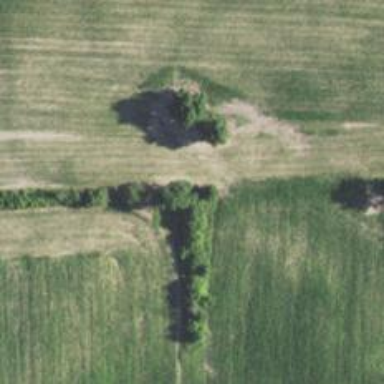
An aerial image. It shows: Row of trees in natural setting.